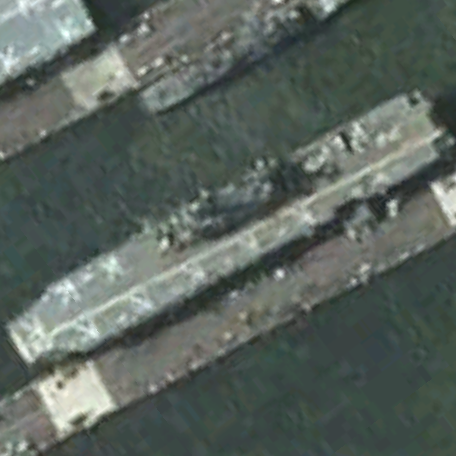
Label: assault